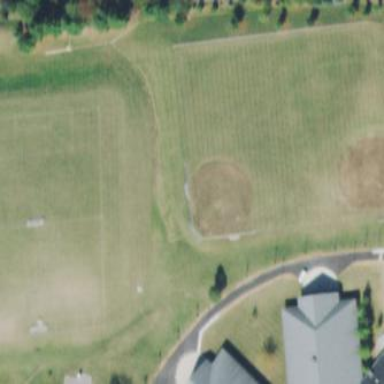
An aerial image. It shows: Baseball pitch for leisure land.